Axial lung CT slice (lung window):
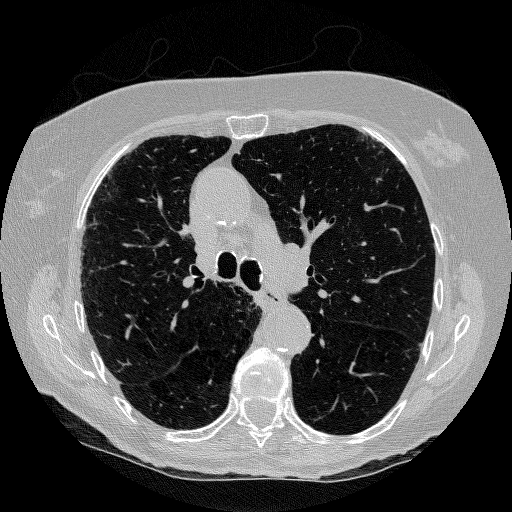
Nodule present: no